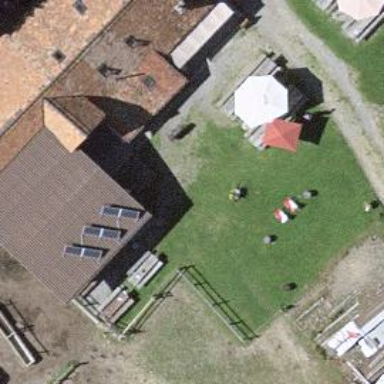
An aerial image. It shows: Farm.